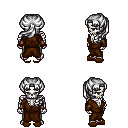
a pixel art fantasy rpg character, male body template, skeleton, brown robe, teal pants, white princess hairstyle, cloth bracers, brown slippers, four views (front, back, left, right), 2x2 character sprite sheet, small pixel art, hard edges, no anti-aliasing